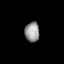
Tissue: skin
Cell type: Epithelial cells
Senescence score: 0.2512
Nuclear area (px): 284
Mean DAPI intensity: 150.687